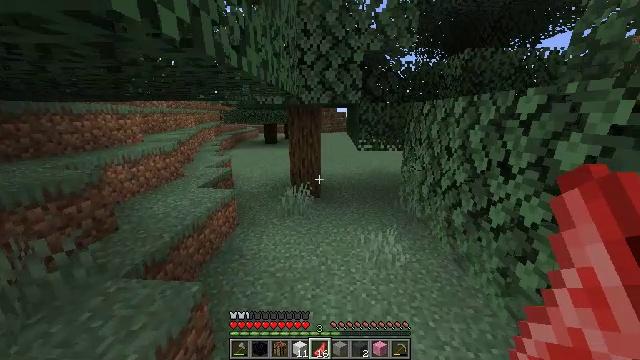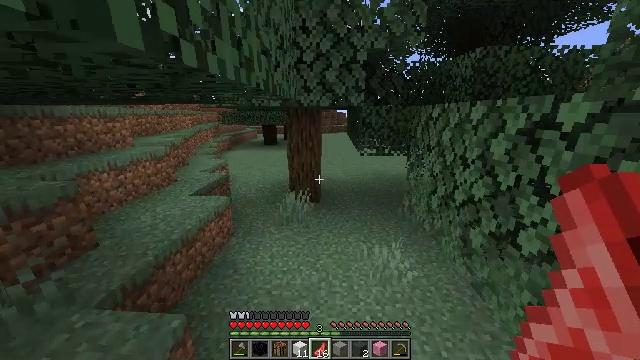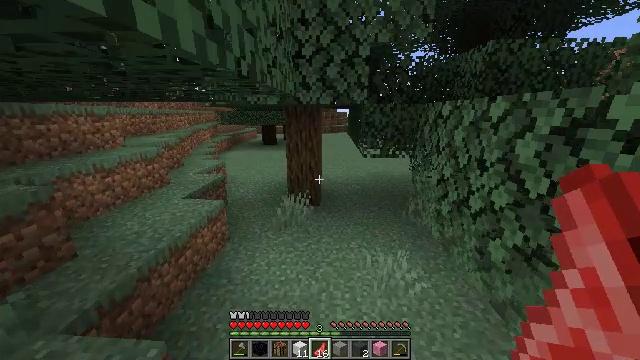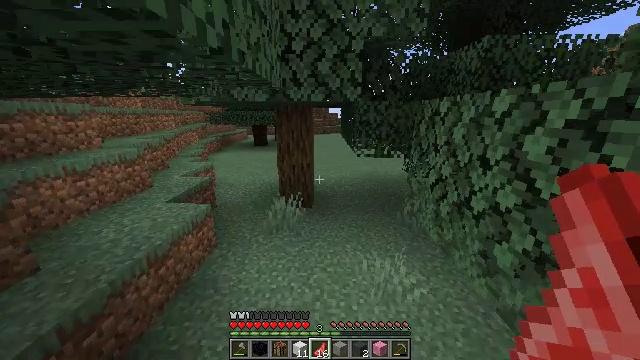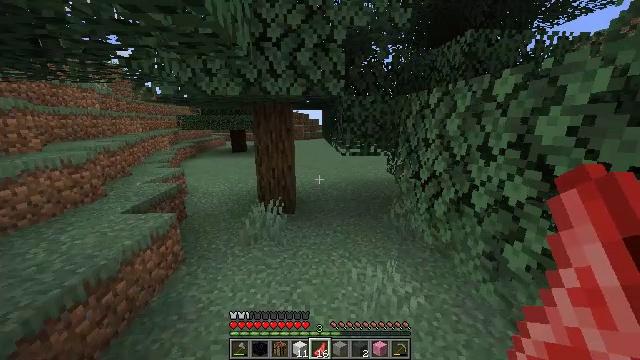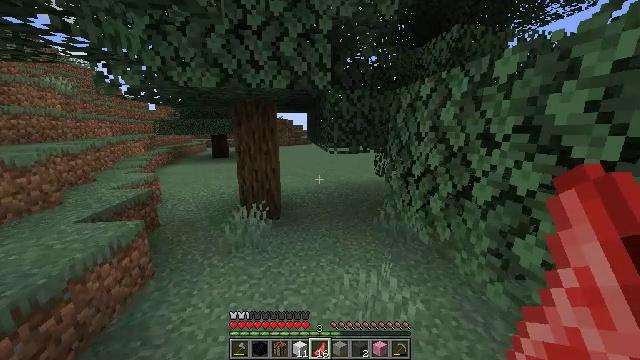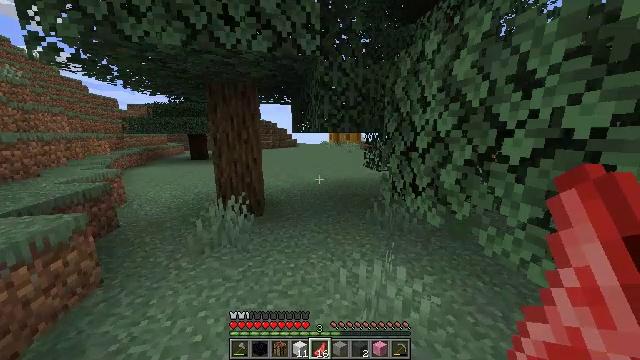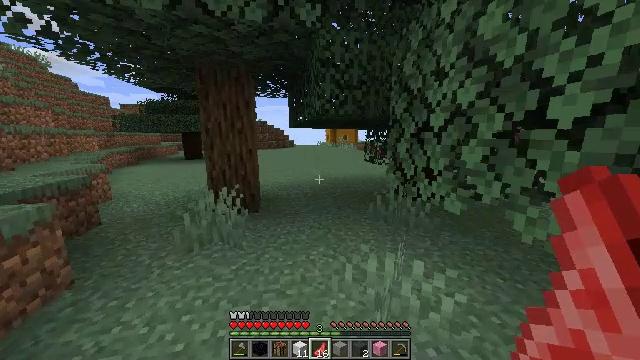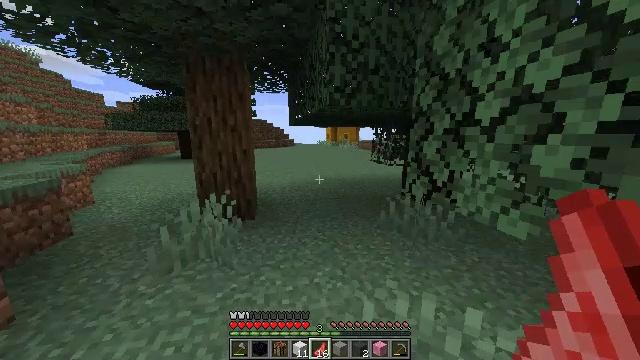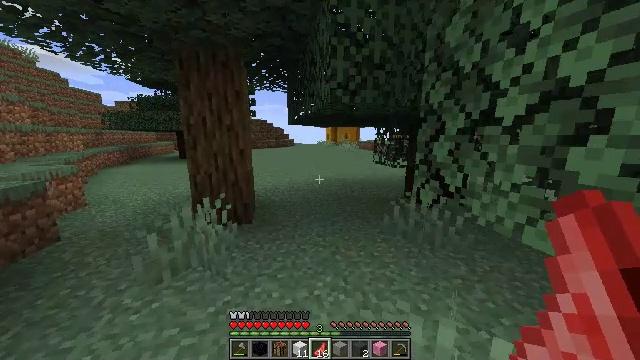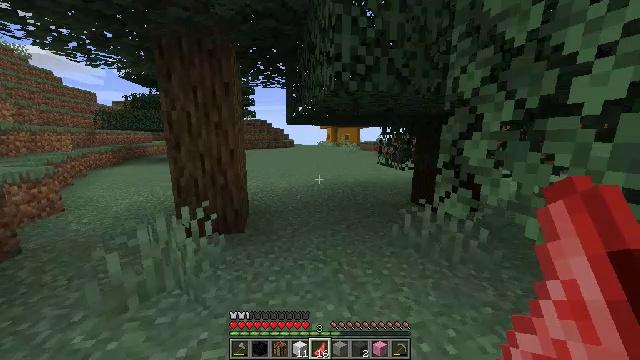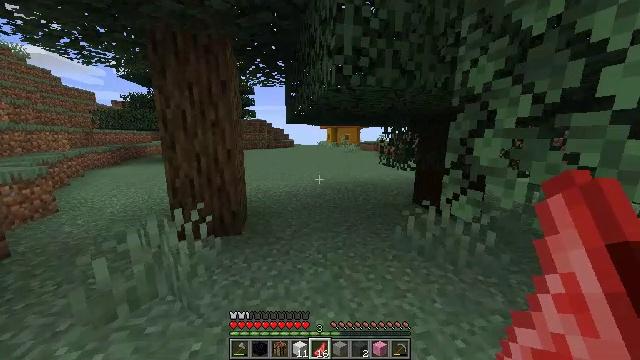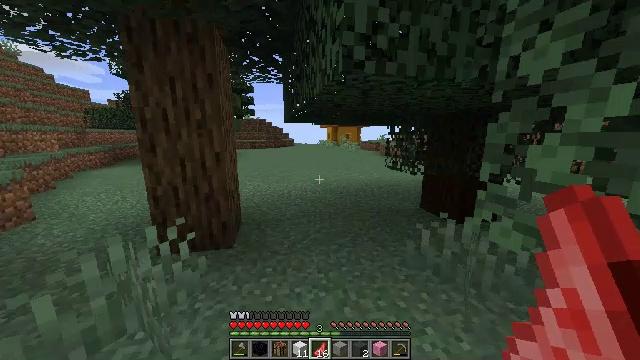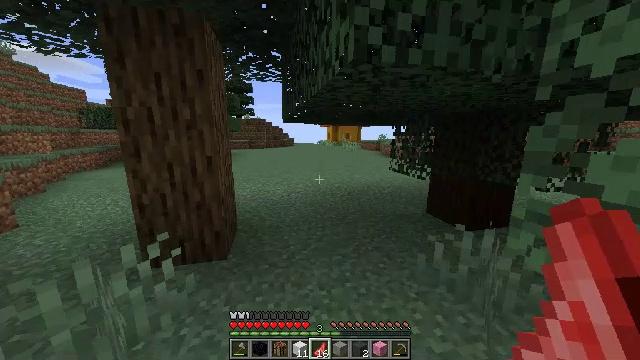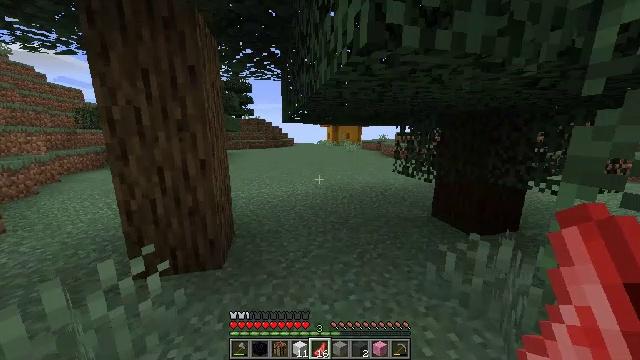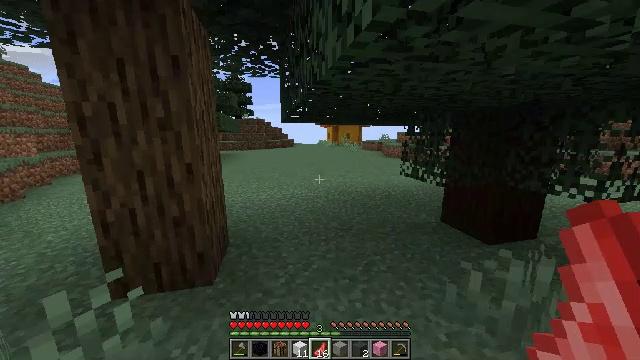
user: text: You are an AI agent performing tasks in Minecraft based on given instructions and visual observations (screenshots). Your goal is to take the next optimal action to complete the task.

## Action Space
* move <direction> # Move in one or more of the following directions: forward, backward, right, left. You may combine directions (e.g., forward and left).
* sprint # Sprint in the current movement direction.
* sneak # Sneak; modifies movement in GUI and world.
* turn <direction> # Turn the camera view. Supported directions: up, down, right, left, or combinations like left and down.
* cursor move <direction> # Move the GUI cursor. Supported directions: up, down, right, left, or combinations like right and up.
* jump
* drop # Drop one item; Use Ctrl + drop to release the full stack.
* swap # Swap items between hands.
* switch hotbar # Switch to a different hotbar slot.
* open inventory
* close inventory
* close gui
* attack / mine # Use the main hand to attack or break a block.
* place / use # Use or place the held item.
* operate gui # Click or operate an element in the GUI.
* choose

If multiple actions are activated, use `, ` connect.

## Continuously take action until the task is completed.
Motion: motion action
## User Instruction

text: Attack the orange bed to pick it up.
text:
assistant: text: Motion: move forward
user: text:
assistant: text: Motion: move forward
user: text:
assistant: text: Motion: move forward, turn right
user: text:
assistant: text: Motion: move forward, turn right and up
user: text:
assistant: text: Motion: move forward, turn right and up
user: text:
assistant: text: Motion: move forward, turn right and up
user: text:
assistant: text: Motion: move forward
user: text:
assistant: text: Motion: move forward
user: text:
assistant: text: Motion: move forward
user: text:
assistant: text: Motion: move forward
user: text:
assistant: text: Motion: move forward
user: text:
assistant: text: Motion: move forward
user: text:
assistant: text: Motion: move forward
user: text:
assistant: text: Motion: move forward
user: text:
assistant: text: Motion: move forward
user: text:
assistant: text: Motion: move forward
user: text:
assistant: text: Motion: move forward
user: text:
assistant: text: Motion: move forward
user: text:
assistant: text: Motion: move forward, turn right
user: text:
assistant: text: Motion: move forward, turn right
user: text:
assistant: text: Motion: move forward
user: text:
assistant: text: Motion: move forward
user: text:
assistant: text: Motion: move forward, jump
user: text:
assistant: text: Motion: move forward, jump
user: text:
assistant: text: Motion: move forward, jump
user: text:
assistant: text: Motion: move forward
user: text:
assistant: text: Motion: move forward, jump
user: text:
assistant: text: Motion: move forward, jump
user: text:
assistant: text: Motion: move forward
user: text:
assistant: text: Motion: move forward